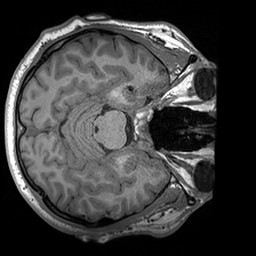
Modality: T1w
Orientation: axial
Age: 21
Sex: female
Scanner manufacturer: siemens
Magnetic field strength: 3 T
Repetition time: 1.6 s
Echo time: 0.00236 s